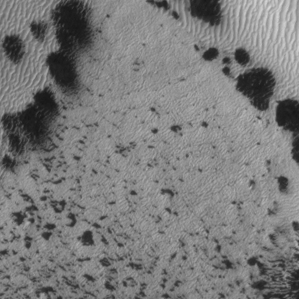
Label: frost